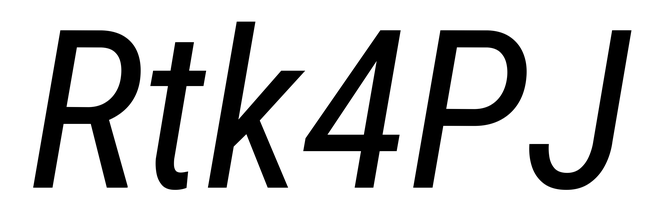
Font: Roboto-Italic_Condensed_Italic